Question: I want to display the sequence number in the wordpress loop in the sidebar by category Software but the number in the sequence is not showing, I don't know how to display it.
i want to show number like this

this is my code in sidebar.php
'''
<?php
$args = array(
'post_type' => 'post',
'posts_per_page' => 5,
'category_name' => 'Software'
);
$myposts = new WP_Query($args);
// the loop
if ($myposts->have_posts()):
while ($myposts->have_posts()):
$myposts->the_post();
// display article
get_template_part('template-parts/sidebar/latest-content-2', get_post_format());
endwhile;
endif;
wp_reset_postdata();
?>
'''
and this my code in content.php
'''
<!-- POST PREVIEW -->
<div class="post-preview tiny padded gaming-news">
<!-- POST PREVIEW IMG WRAP -->
<a href="<?php the_permalink(); ?>">
<div class="post-preview-img-wrap">
<!-- POST PREVIEW IMG -->
<figure class="post-preview-img liquid">
<?php the_post_thumbnail(); ?>
</figure>
<!-- /POST PREVIEW IMG -->
</div>
</a>
<!-- /POST PREVIEW IMG WRAP -->
<!-- BUBBLE ORNAMENT -->
<div class="bubble-ornament small black no-link">
<p class="bubble-ornament-info">01</p>
</div>
<!-- /BUBBLE ORNAMENT -->
<!-- POST PREVIEW TITLE -->
<a href="<?php the_permalink(); ?>" class="post-preview-title"><?php the_title(); ?></a>
<!-- POST AUTHOR INFO -->
<div class="post-author-info-wrap">
<p class="post-author-info small light">By <a
href="<?php echo get_author_posts_url( get_the_author_meta( 'ID' ) ); ?>"
class="post-author"><?php the_author(); ?></a><span
class="separator">|</span><?php the_time( 'F j, Y' ); ?></p>
</div>
<!-- /POST AUTHOR INFO -->
</div>
<!-- /POST PREVIEW -->
'''
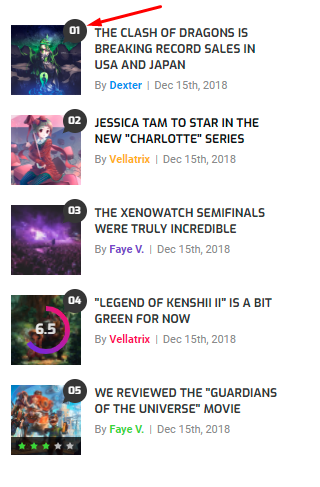
Answer: You can pass arguments to 'get_template_part()', so really all you need to do is pass in an iterator value '$i':
'''
<?php
$args = array(
'post_type' => 'post',
'posts_per_page' => 5,
'category_name' => 'Software'
);
$myposts = new WP_Query($args);
// the loop
if ($myposts->have_posts()):
// Start the iterator here. Start at one so the first post has "1"
$i = 1;
while ($myposts->have_posts()):
$myposts->the_post();
// display article. Pass the iterator into the template part.
get_template_part('template-parts/sidebar/latest-content-2', get_post_format(), ['post_number' => $i ]);
// Increase the value of $i.
$i++;
endwhile;
endif;
wp_reset_postdata();
?>
'''
Then here, you get the arguments that were passed to the template part, and then echo it out in your 'bubble-ornament' element.
'''
<?php
// Get the value of the iterator
$post_number = $args['post_number'];
?>
<!-- POST PREVIEW -->
<div class="post-preview tiny padded gaming-news">
<!-- POST PREVIEW IMG WRAP -->
<a href="<?php the_permalink(); ?>">
<div class="post-preview-img-wrap">
<!-- POST PREVIEW IMG -->
<figure class="post-preview-img liquid">
<?php the_post_thumbnail(); ?>
</figure>
<!-- /POST PREVIEW IMG -->
</div>
</a>
<!-- /POST PREVIEW IMG WRAP -->
<!-- BUBBLE ORNAMENT -->
<div class="bubble-ornament small black no-link">
<!-- Echo out the post number here from the iterator. Add the "0" before the number -->
<p class="bubble-ornament-info"><?php echo '0' . $post_number; ?></p>
</div>
<!-- /BUBBLE ORNAMENT -->
<!-- POST PREVIEW TITLE -->
<a href="<?php the_permalink(); ?>" class="post-preview-title"><?php the_title(); ?></a>
<!-- POST AUTHOR INFO -->
<div class="post-author-info-wrap">
<p class="post-author-info small light">By <a
href="<?php echo get_author_posts_url( get_the_author_meta( 'ID' ) ); ?>"
class="post-author"><?php the_author(); ?></a><span
class="separator">|</span><?php the_time( 'F j, Y' ); ?></p>
</div>
<!-- /POST AUTHOR INFO -->
</div>
<!-- /POST PREVIEW -->
'''